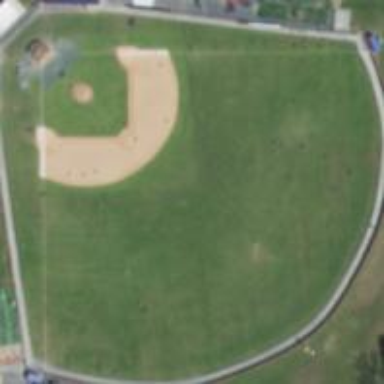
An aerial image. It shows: Baseball pitch for leisure and sports activities.